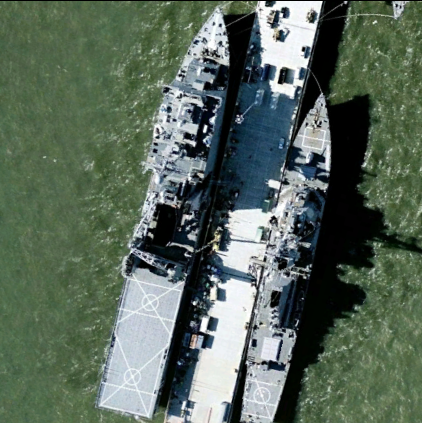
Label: combat